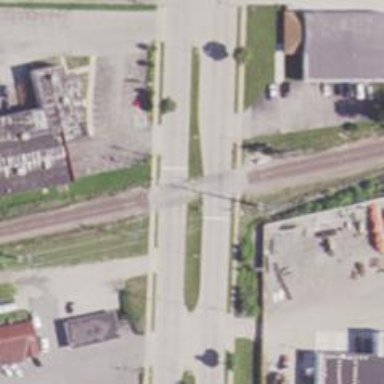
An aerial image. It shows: Crossing for the railway.